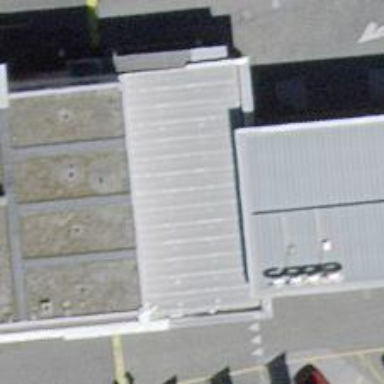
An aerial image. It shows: Convenience shop.